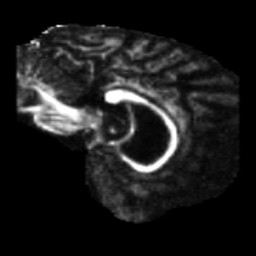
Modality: FA
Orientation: sagittal
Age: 55
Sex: male
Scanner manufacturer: siemens
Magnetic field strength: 3 T
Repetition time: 5.47 s
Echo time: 0.0854 s